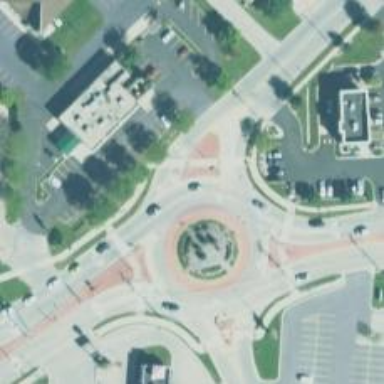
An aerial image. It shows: Roundabout on primary highway.